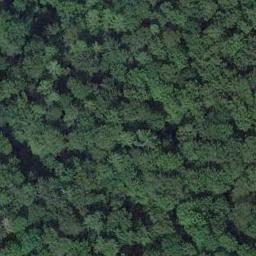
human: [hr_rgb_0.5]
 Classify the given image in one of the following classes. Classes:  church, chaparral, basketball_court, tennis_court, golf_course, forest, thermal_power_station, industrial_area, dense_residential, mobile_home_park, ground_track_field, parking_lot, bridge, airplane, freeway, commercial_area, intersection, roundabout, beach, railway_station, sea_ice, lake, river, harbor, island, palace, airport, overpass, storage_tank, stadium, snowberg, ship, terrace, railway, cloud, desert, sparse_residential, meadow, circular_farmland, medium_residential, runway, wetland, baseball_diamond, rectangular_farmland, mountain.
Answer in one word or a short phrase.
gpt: forest